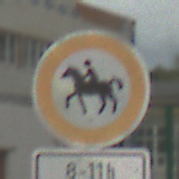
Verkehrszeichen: VerbotReiter
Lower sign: ZeitangabenOhneBeschraenkungAufWochentage2
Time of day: MorningAfternoon
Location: Outdoor (Suburban)
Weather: PartlyCloudy
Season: NotSpecified
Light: Natural